Question: I'm implementing a fragment hierarchy similar to the one described in <URL>.
In adition in tablets in portrait the app should behave as in the second case. My problem is to handle the transaction from an orientation to other.
The first idea I considered was:
- -
But this solution is pretty complex and I think it provably is not a nice idea. The alternative solution I have considered is only to have an Activity. That activity layout is:
'''
<FrameLayout>
<LinearLayout>
<Fragment A>
<Fragment B>
<Slot>
'''
For small devices:
-
For tablets:
-
I think the second option sounds better but, is the correct way of doing this?
Thanks
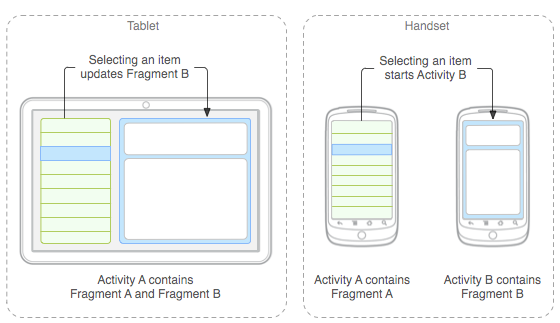
Answer: If you want my advice, I'd say it depends on way too much factors. I think you should stick with what you find manageable enough. It depends too on how complex your app's screen flow is.
Keeping it in one activity is, for me, a good idea if you don't have that much fragments to manage. An advantage of this approach is that you don't need to fiddle around with the life cycle of two different activities.
Anyway, finding the implementation complex is in a way an indicator that what you're planning won't be manageable for you in the future.
Hope that helps!